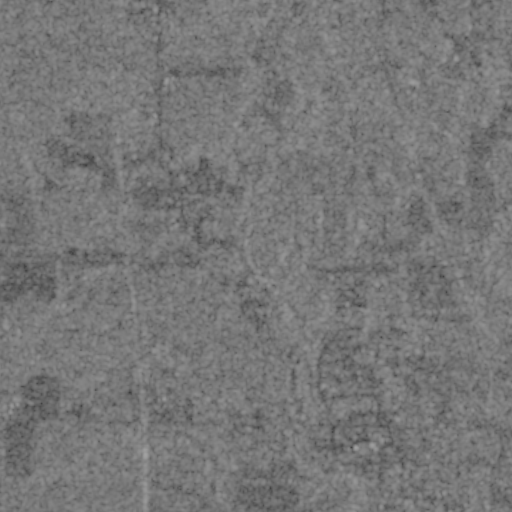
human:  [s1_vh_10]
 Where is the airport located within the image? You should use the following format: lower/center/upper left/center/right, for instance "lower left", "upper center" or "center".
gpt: The airport is located in the center left of the image.
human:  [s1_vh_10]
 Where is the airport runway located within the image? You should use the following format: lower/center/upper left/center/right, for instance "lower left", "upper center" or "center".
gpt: The airport runway is located in the center left of the image.
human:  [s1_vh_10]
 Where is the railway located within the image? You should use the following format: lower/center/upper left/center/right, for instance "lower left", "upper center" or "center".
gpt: The railway is located in the left of the image.
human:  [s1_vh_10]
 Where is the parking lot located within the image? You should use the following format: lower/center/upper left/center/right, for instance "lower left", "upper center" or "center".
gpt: There is no parking lot in the image.

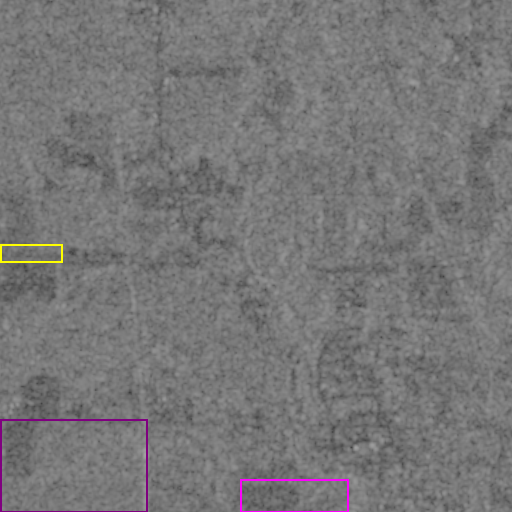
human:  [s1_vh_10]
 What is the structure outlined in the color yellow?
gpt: The structure outlined in yellow is an airport.
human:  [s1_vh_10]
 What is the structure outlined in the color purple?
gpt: The structure outlined in purple is a crop field.
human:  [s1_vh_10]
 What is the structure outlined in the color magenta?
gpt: The structure outlined in magenta is a park.
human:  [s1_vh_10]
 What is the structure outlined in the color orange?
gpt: There is no orange outline.